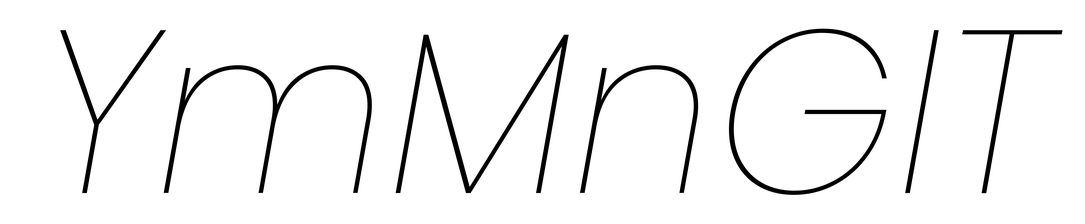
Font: Poppins-ThinItalic